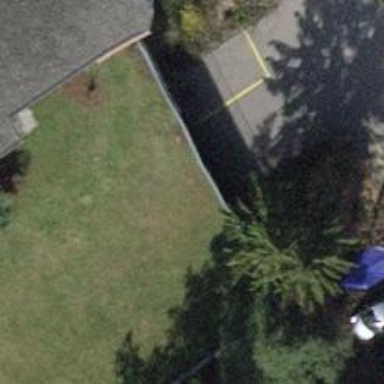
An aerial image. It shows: Parking entrance.